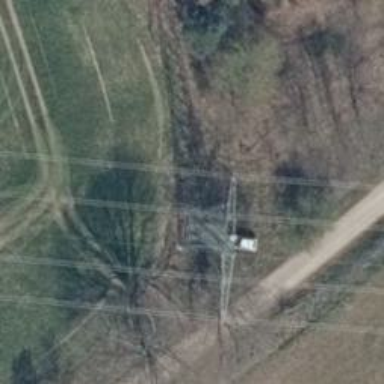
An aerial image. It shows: Power line is depicted.